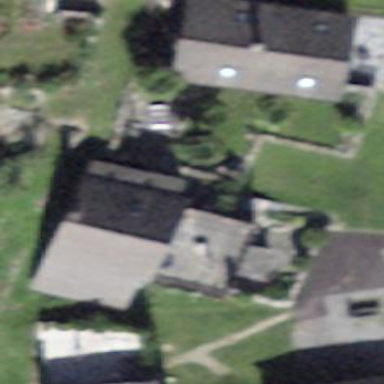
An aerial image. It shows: Detached building.